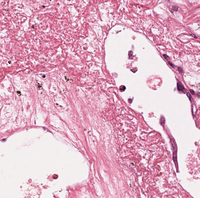
Tumor epithelial tissue: no
Tumor-associated stroma tissue: yes
Normal tissue: no